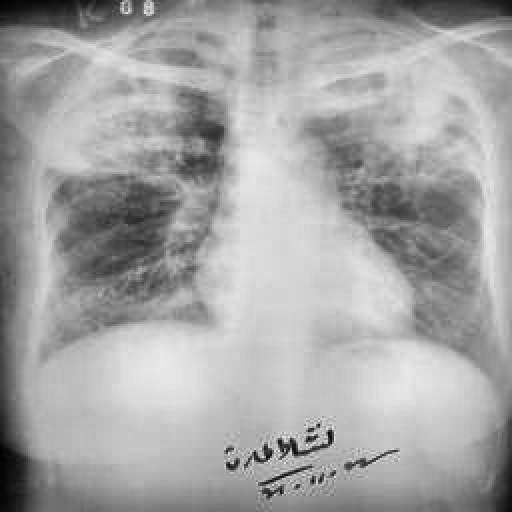
Finding: TUBERCULOSIS